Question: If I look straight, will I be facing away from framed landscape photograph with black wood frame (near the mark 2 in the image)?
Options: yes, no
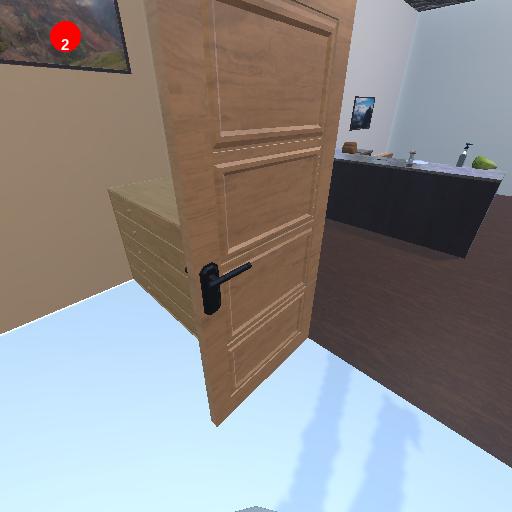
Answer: yes